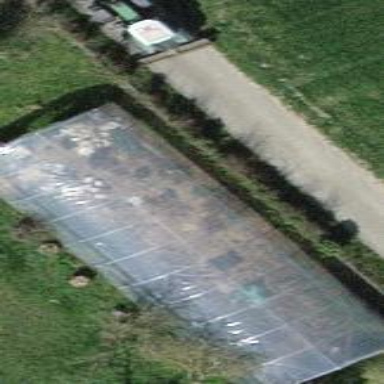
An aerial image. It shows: Greenhouse used for horticulture.